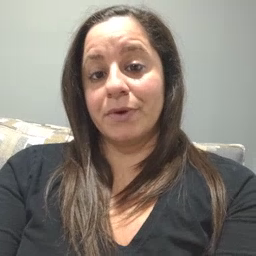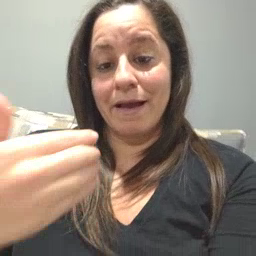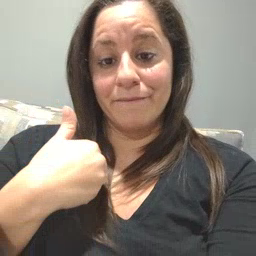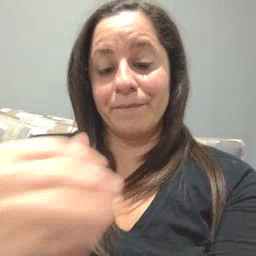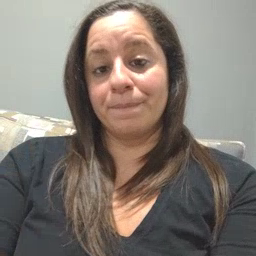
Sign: have